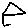
Label: house